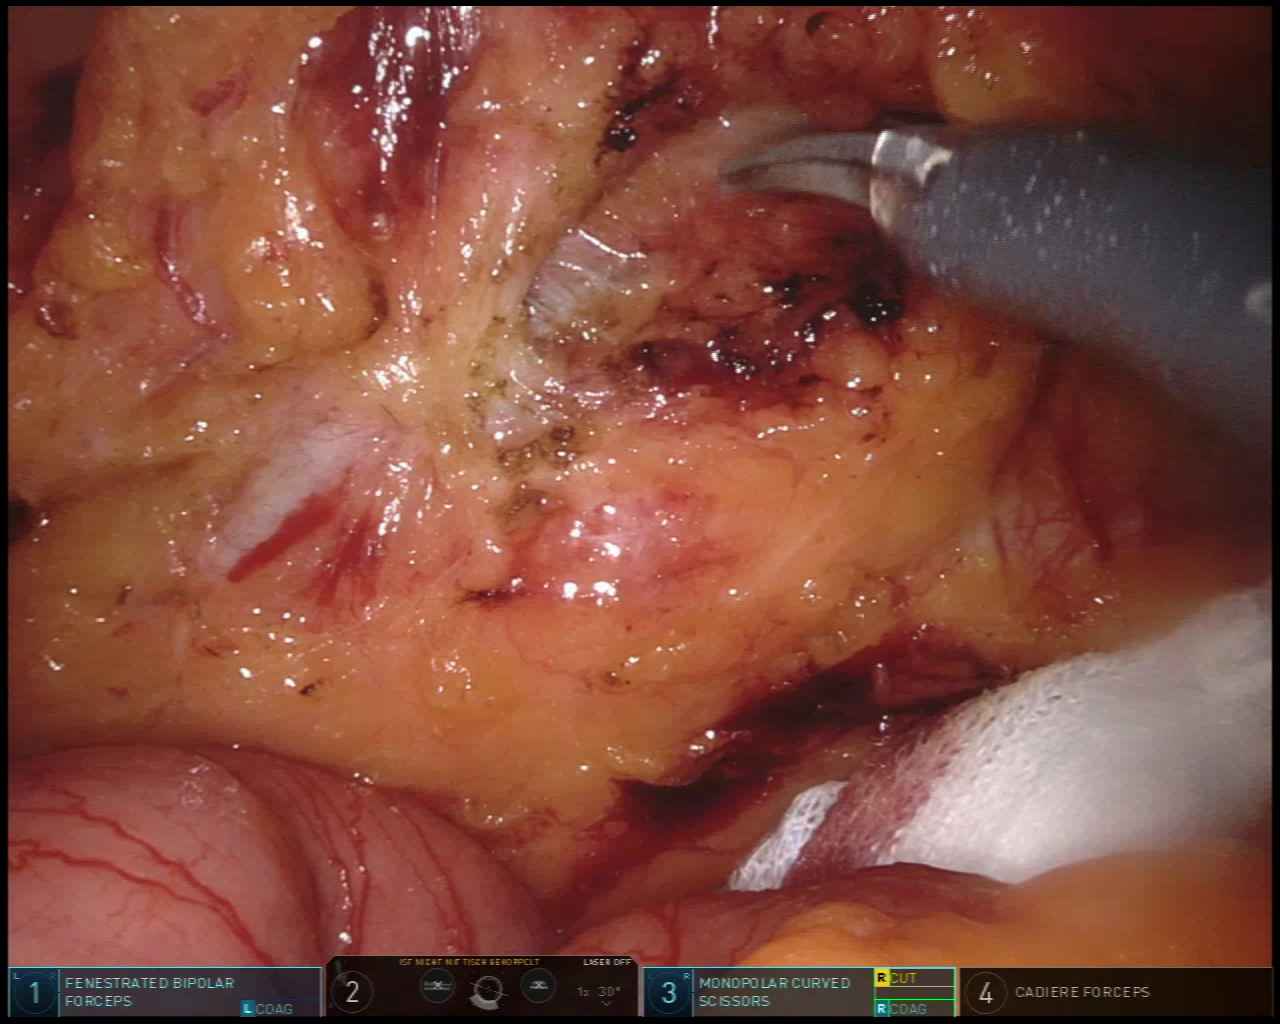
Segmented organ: inferior_mesenteric_artery
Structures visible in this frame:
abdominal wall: no
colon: no
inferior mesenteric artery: yes
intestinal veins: no
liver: no
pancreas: no
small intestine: yes
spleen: no
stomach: no
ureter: no
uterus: no
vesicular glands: no